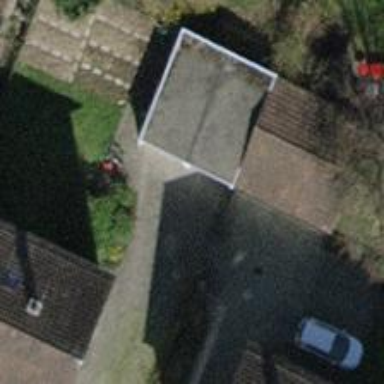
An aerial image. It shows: Group of garages.